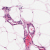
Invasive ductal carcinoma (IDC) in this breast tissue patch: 0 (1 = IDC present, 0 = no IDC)